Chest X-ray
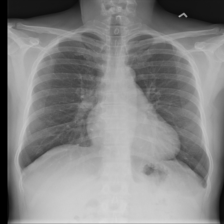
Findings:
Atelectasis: negative
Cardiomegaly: negative
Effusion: negative
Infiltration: negative
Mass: negative
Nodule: negative
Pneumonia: negative
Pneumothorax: negative
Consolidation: negative
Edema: negative
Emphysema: negative
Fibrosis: negative
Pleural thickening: negative
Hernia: negative